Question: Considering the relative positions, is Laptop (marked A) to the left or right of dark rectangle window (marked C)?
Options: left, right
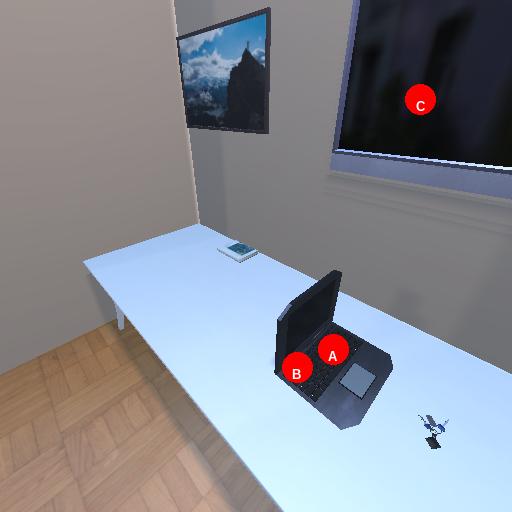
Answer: left